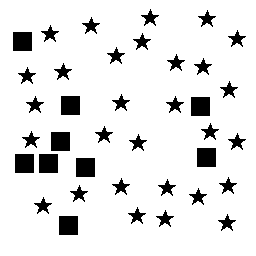
Squares: 9
Triangles: 0
Stars: 29
Total shapes: 38